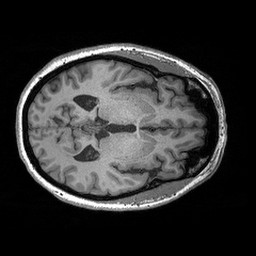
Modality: T1w
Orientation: axial
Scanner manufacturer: siemens
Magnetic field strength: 3 T
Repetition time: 2.3 s
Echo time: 0.00298 s